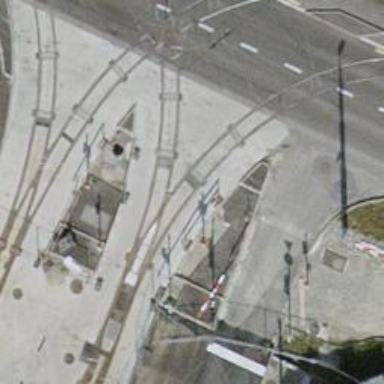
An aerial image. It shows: Tram crossing on the railway.